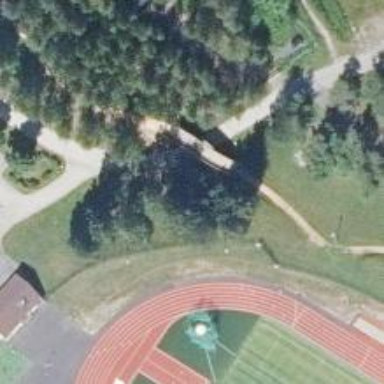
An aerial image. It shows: Bridge over nordic track used for classic and skating skiing.